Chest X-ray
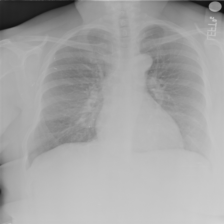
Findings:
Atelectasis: negative
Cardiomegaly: negative
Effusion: negative
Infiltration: negative
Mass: negative
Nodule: negative
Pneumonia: negative
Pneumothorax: negative
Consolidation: negative
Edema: negative
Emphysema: negative
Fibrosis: negative
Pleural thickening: negative
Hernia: negative